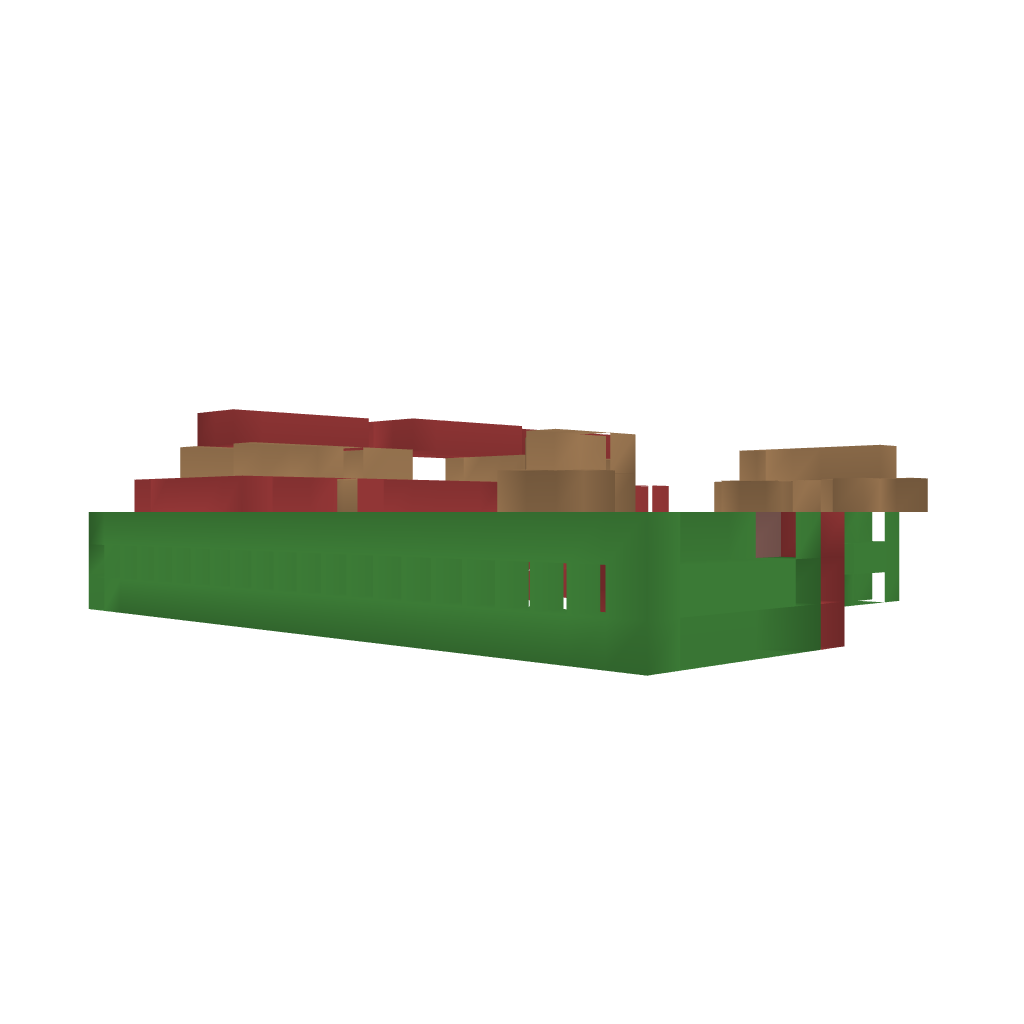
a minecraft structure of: dog stable bad low quality